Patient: sex M, age 58
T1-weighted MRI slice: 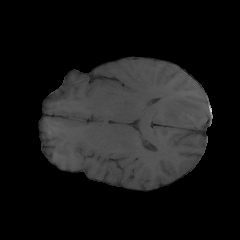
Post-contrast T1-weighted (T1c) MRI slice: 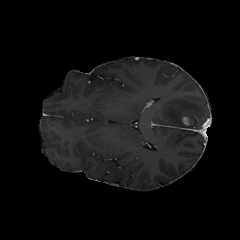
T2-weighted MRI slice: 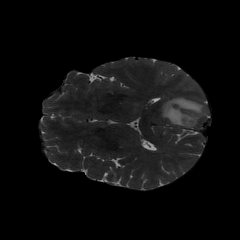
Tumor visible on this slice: yes
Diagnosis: Glioblastoma, IDH-wildtype
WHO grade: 4